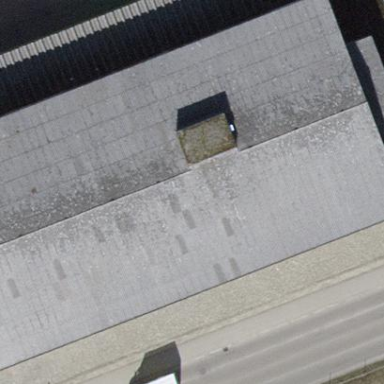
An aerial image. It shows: Industrial building.